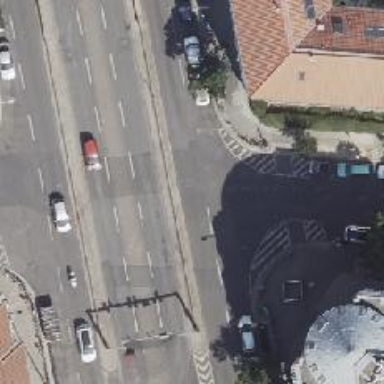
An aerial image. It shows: Secondary road with asphalt surface.